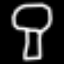
Label: mushroom